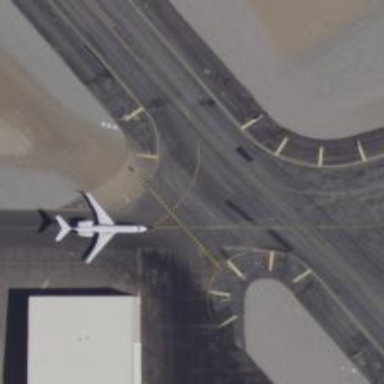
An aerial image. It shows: Asphalt taxiway at the airport.